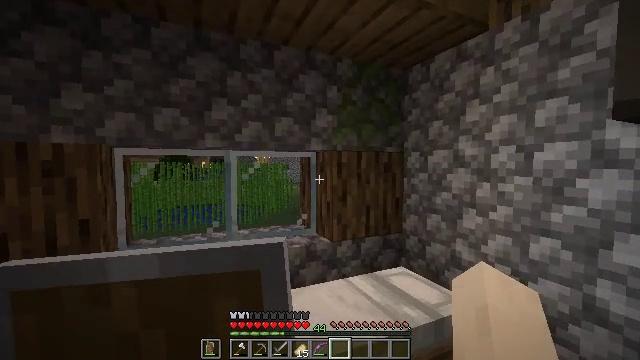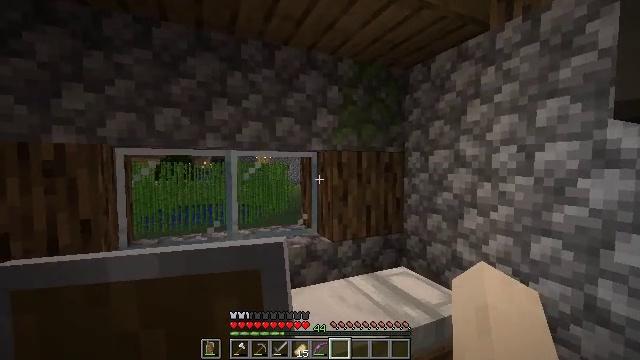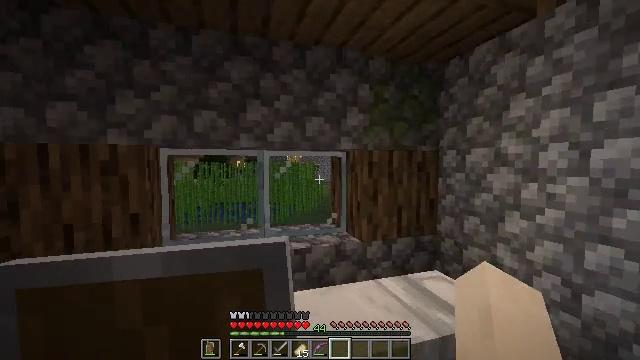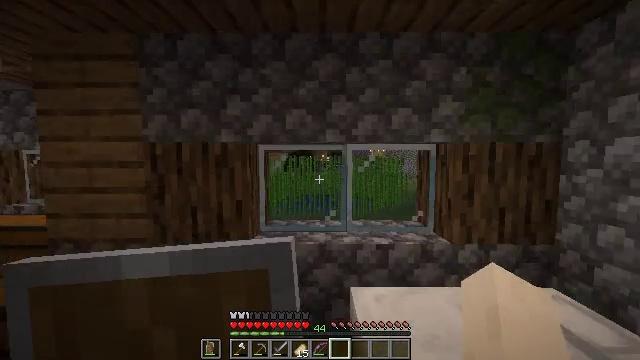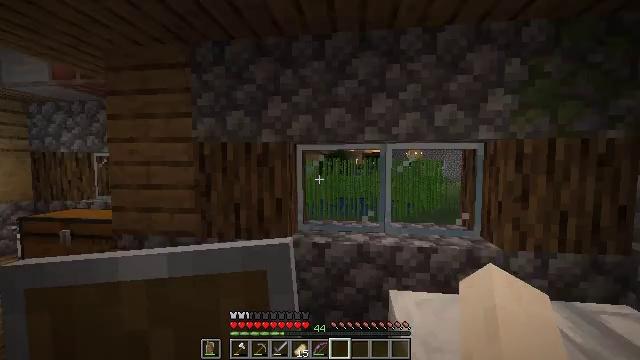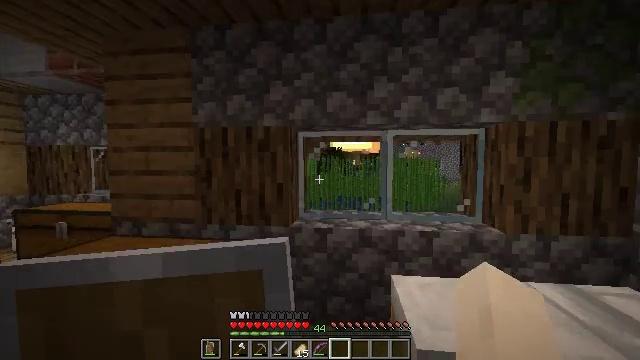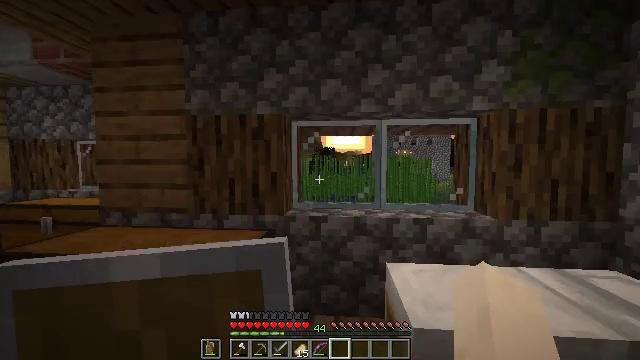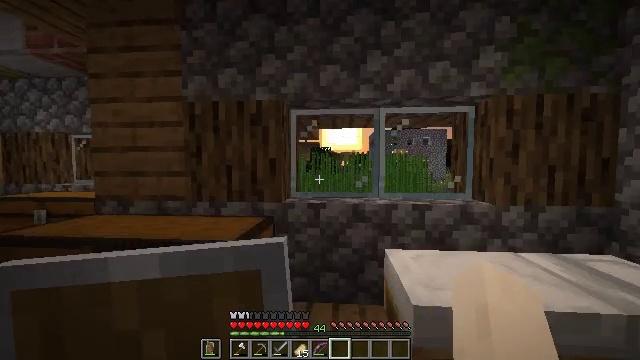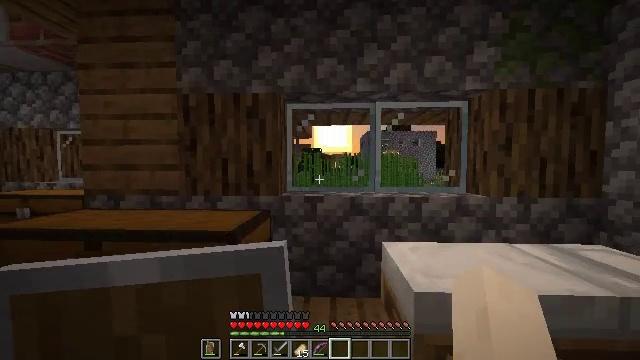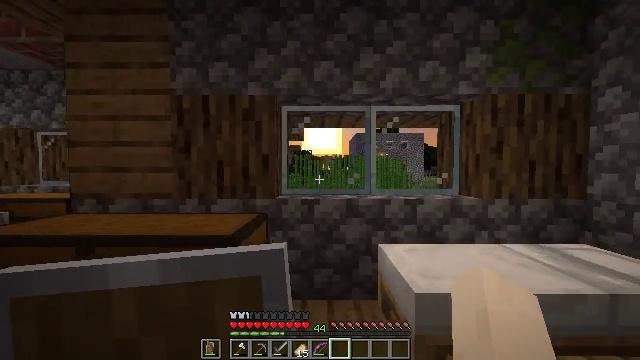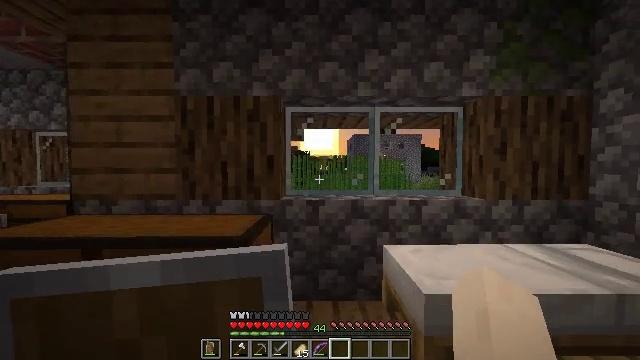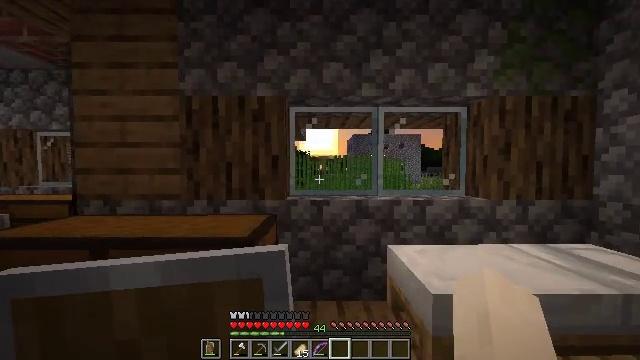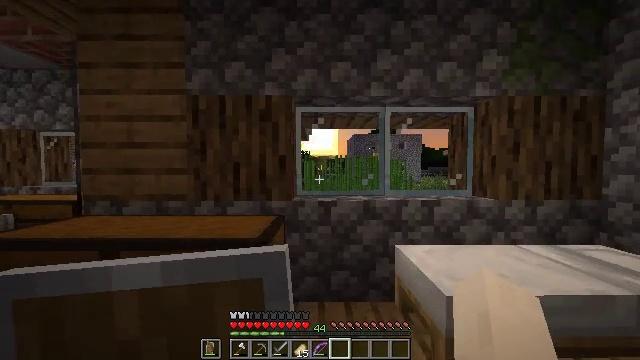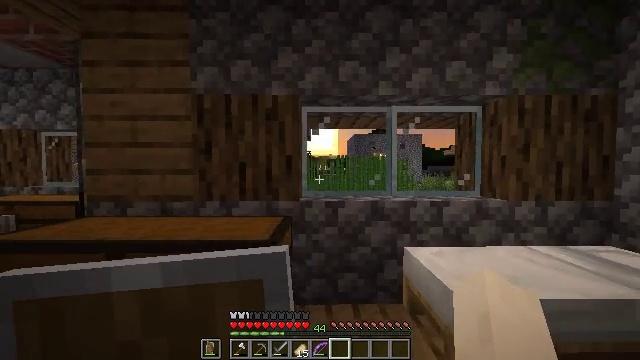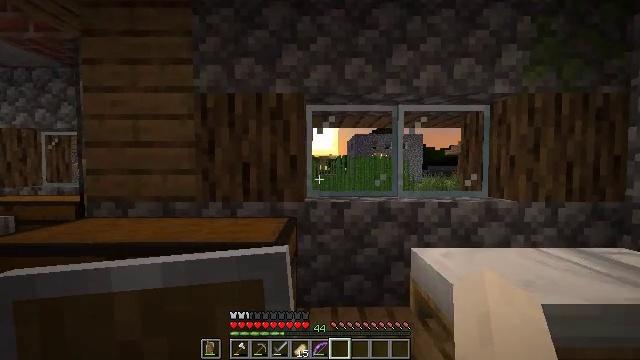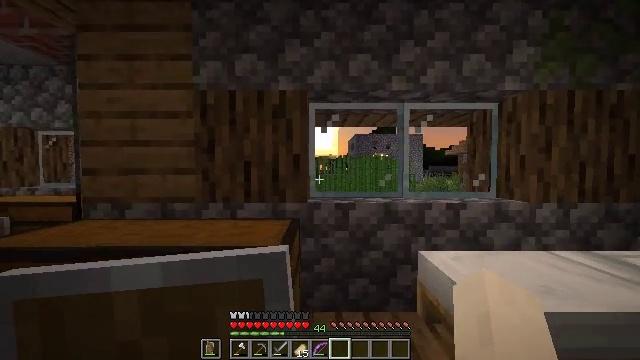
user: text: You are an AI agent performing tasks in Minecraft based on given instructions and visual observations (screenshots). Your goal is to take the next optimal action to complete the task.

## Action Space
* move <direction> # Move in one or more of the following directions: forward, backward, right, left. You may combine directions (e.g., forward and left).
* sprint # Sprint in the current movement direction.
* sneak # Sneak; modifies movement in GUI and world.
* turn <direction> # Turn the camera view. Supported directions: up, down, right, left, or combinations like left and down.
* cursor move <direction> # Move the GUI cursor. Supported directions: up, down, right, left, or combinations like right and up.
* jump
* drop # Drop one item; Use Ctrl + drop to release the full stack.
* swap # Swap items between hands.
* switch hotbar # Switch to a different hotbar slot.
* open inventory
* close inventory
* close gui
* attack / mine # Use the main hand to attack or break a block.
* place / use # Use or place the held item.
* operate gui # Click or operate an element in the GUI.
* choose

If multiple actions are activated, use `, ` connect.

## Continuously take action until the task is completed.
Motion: motion action
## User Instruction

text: Break the mob spawner.
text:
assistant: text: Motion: sneak
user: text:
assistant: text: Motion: sneak, turn left
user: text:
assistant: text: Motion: move left, sneak, turn left and down
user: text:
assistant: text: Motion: move left, sneak, turn left
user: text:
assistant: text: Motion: move left, sneak
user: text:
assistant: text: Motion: move left, sneak, turn right
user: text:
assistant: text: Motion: move left, sneak
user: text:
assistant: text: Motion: move left, sneak, turn right
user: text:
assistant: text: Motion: move left, sneak, turn right
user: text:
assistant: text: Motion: move left, sneak
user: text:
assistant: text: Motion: move left, sneak
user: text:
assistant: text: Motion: move forward and move left, sneak
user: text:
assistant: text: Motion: move forward and move left, sneak
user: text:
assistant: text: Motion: move forward, sneak
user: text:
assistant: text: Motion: move forward, sneak
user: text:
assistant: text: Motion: move forward, sneak
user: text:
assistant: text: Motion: move forward, sneak
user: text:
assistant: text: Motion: move forward, sneak
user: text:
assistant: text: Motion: move forward, sneak
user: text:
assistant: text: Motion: move forward, sneak
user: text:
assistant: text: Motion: move forward, sneak, turn left and down
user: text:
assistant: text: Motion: move forward, sneak, turn left and down
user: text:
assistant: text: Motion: move forward and move left, turn left
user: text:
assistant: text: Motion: move left, turn left and down
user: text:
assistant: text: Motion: move left, turn left and down
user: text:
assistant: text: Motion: move left, turn left
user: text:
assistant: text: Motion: move left
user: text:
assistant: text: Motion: move left
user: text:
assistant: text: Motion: move left
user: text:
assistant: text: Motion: move left